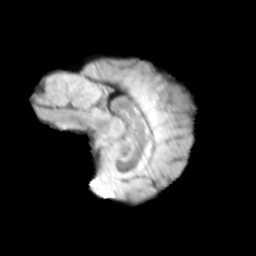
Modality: T2w
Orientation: sagittal
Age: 11
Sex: male
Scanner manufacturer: siemens
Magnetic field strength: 3 T
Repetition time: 3.8 s
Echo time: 0.07 s